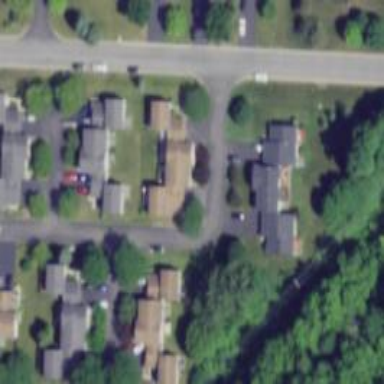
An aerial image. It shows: Residential road.